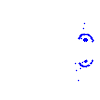
Particle: kaon